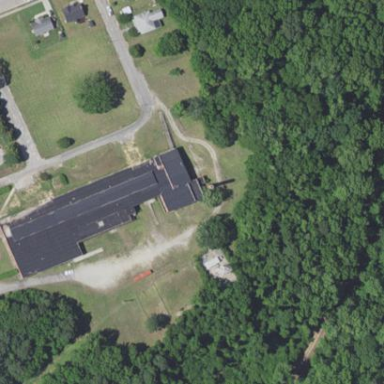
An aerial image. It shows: Building used as fitness center.